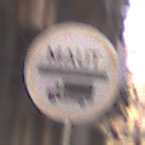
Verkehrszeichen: Mautpflicht
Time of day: MorningAfternoon
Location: Outdoor (Urban)
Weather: Clear
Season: NotSpecified
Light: Natural